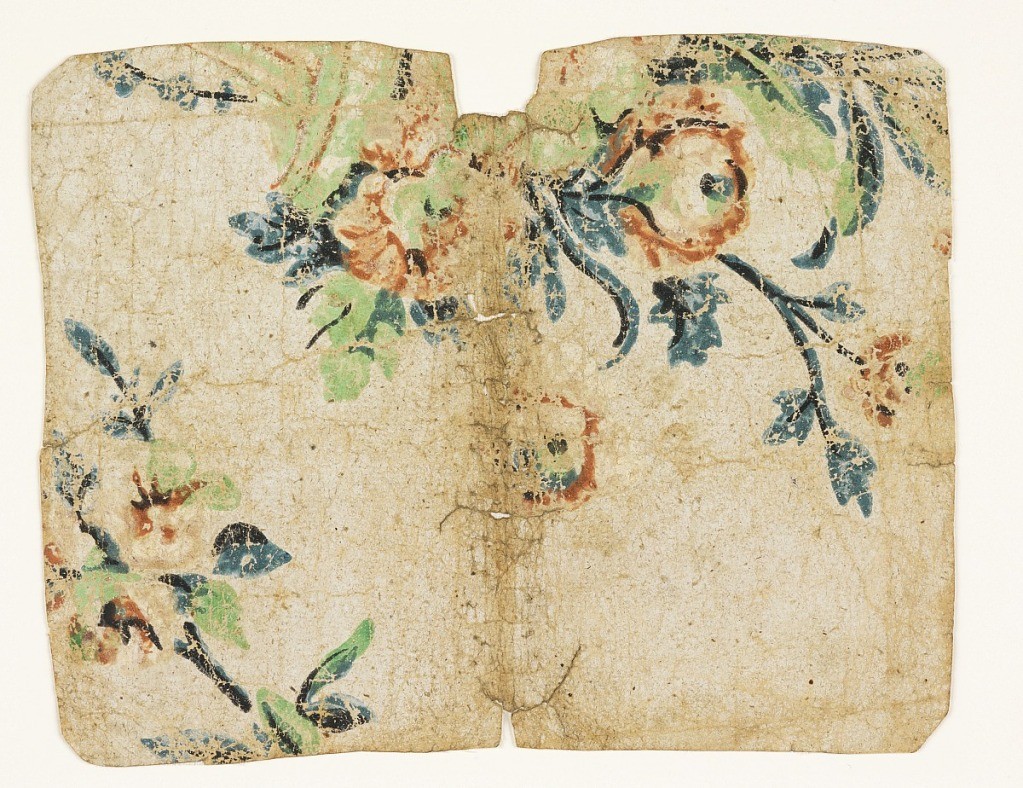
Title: Sidewall - fragment
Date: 1770–80
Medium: Block-printed on handmade paper
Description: Portion of an urn with floral sprays. Printed in green, blue, black and faded pinks. The paper is not white, but a light brown, and has a coarse texture. Formerly used as a book cover.